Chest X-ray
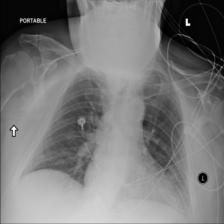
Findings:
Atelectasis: negative
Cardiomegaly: negative
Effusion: negative
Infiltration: negative
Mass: negative
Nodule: negative
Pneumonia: negative
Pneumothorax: negative
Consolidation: negative
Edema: negative
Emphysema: negative
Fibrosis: negative
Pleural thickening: negative
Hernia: negative